【题型】选择题　【知识点】解析几何　【难度】medium
已知圆 $C_1: x^2+y^2-2x-4y-7=0$ 和圆 $C_2: (x+3)^2+(y+1)^2=12$ 交于两点，点 $P$ 在圆 $C_1$ 上运动，点 $Q$ 在圆 $C_2$ 上运动，则下列说法正确的是（ ）

A. 圆 $C_1$ 和圆 $C_2$ 关于直线 $8x+6y-5=0$ 对称

B. 圆 $C_1$ 和圆 $C_2$ 的公共弦长为 $2\sqrt{23}$

C. $|PQ|$ 的取值范围为 $[0, 5+2\sqrt{3}]$

D. 若 $M$ 为直线 $x-y+8=0$ 上的动点，则 $|PM|+|MQ|$ 的最小值为 $\sqrt{109}-4\sqrt{3}$
【解答】
【答案】D

【分析】求出圆心和半径，再结合中垂线知识可判断 A，利用点到直线距离公式结合勾股定理可判断 B，由题意可知，当点 P 和 Q 重合时，$|PQ|$ 的值最小，当 P, Q, $C_1, C_2$ 四点共线时，$|PQ|$ 的值最大，进而可判断 C，求出 $C_1$ 关于直线 $x-y+8=0$ 对称点 A 的坐标，再结合两点间距离公式可判断 D．

【详解】对于 A，$C_1: x^2+y^2-2x-4y-7=0$ 和圆 $C_2: (x+3)^2+(y+1)^2=12$，

圆心和半径分别是 $C_1(1,2), C_2(-3,-1), R_1=2\sqrt{3}, R_2=2\sqrt{3}$，

则两圆心中点为 $(-1, \frac{1}{2})$，

若圆 $C_1$ 和圆 $C_2$ 关于直线 $8x+6y-5=0$ 对称，则直线是 $C_1C_2$ 的中垂线，

但两圆心中点 $(-1, \frac{1}{2})$ 不在直线 $8x+6y-5=0$ 上，故 A 错误；

对于 B，$C_1$ 到直线 $8x+6y+5=0$ 的距离 $d = \frac{|8+12+5|}{10} = \frac{5}{2}$，

故公共弦长为 $2\sqrt{(2\sqrt{3})^2 - (\frac{5}{2})^2} = \sqrt{23}$，B 错误；

对于 C，圆心距为 $\sqrt{(1+3)^2+(2+1)^2} = 5$，当点 P 和 Q 重合时，$|PQ|$ 的值最小，

当 P, Q, $C_1, C_2$ 四点共线时，$|PQ|$ 的最大值为 $5+4\sqrt{3}$，

故 $|PQ|$ 的取值范围为 $[0, 5+4\sqrt{3}]$，C 错误；

对于 D，如图，设 $C_1$ 关于直线 $x-y+8=0$ 对称点为 $A(m,n)$，

则 $\begin{cases} \dfrac{2-n}{1-m} = -1, \\ \dfrac{m+1}{2} - \dfrac{n+2}{2} + 8 = 0, \end{cases}$ 解得 $\begin{cases} m = -6, \\ n = 9, \end{cases}$ 即 $C_1$ 关于直线 $x-y+8=0$ 对称点为 $A(-6,9)$，

连接 $AC_2$ 交直线于点 M，此时 $|PM|+|MQ|$ 最小，

$|PM|+|MQ| \ge |MC_1| + |MC_2| - 4\sqrt{3} = |C_2A| - 4\sqrt{3} = \sqrt{(-6+3)^2+(9+1)^2} - 4\sqrt{3} = \sqrt{109}-4\sqrt{3}$，

即 $|PM|+|MQ|$ 的最小值为 $\sqrt{109}-4\sqrt{3}$，D 正确．

故选：D．
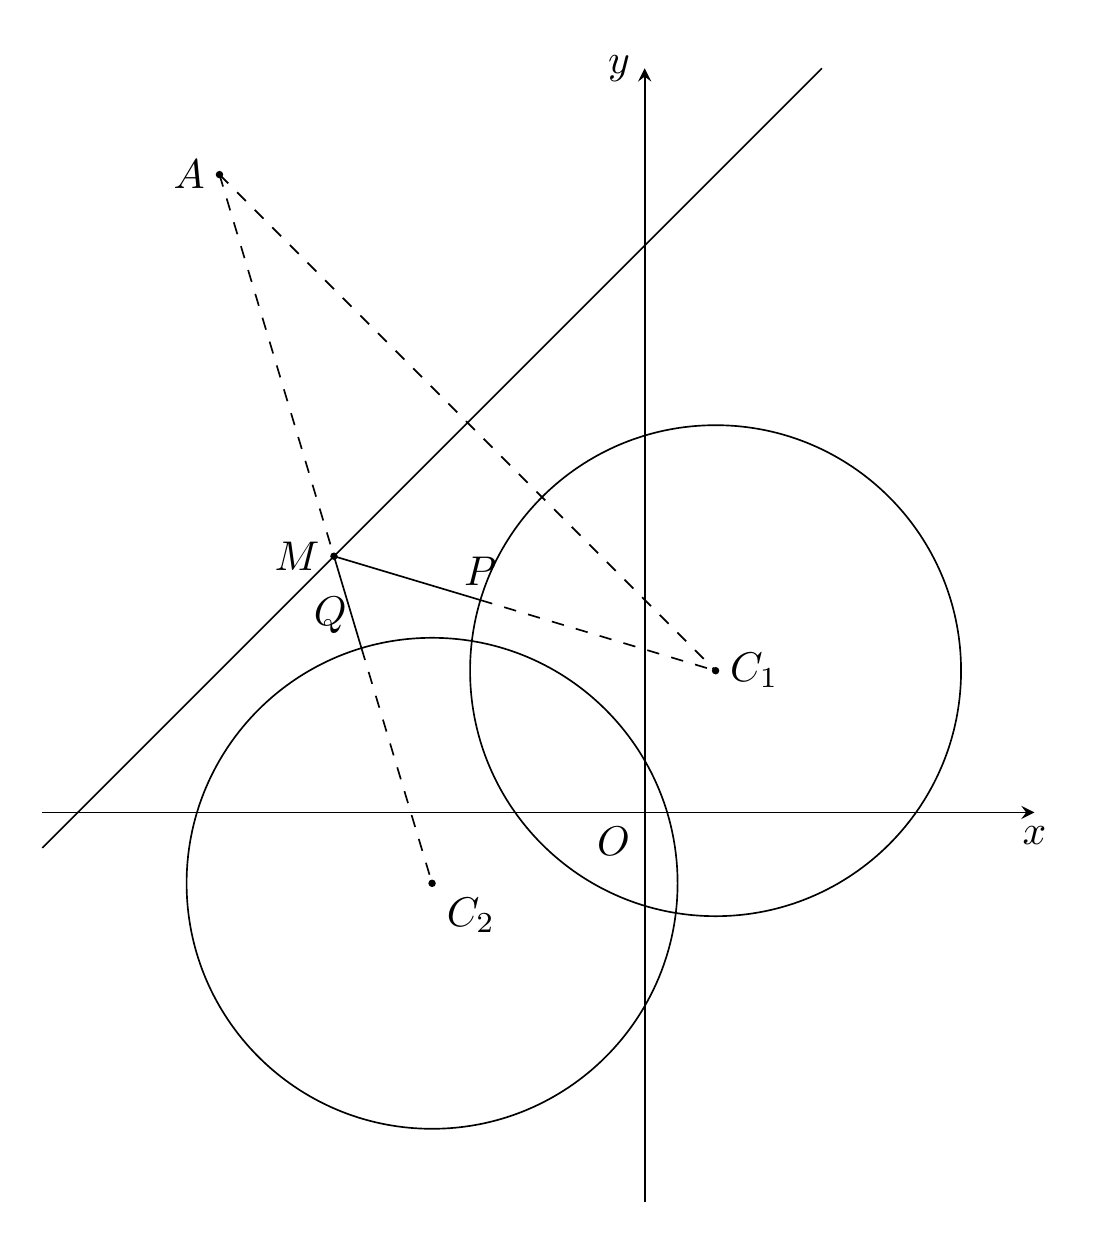